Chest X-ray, AP view. Patient: 46 years old, sex M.
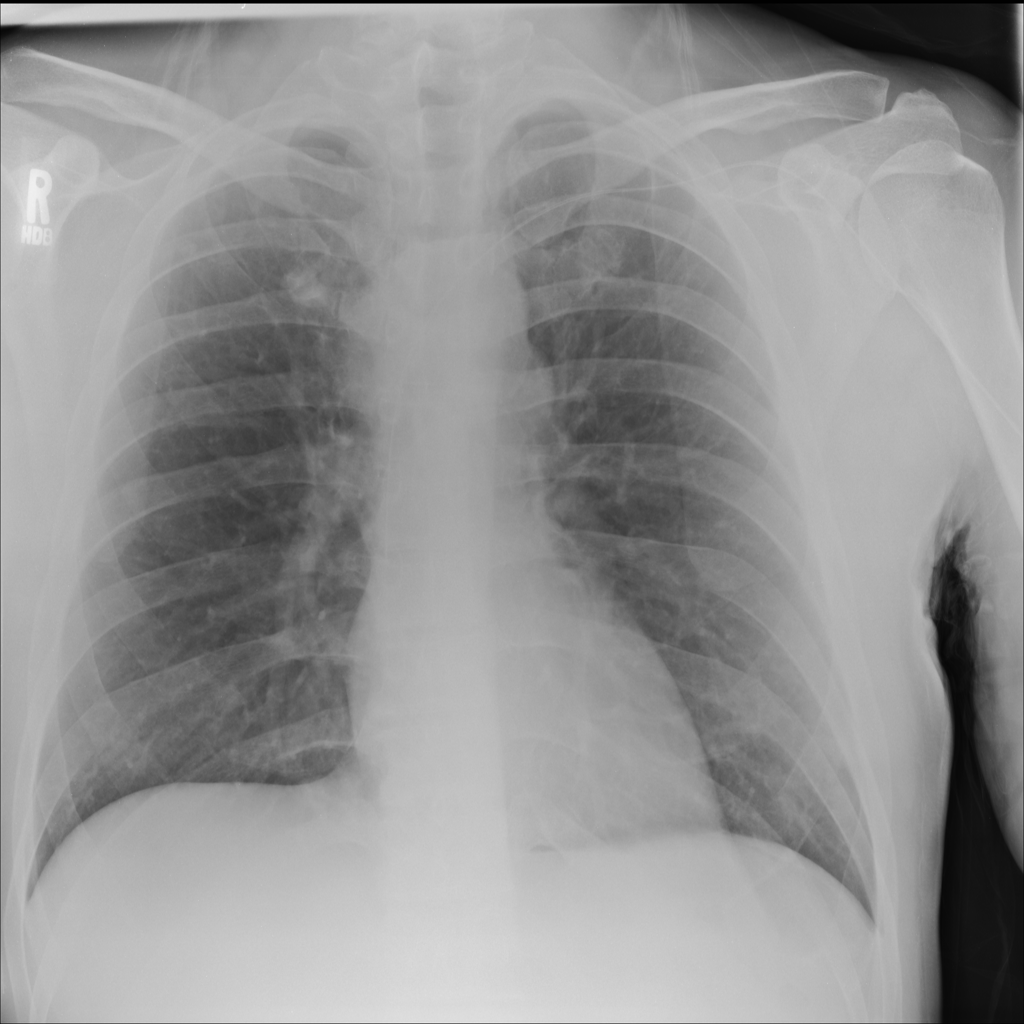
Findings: No Finding